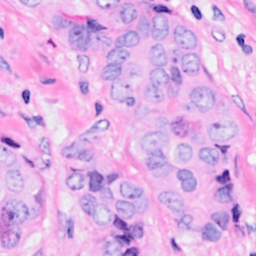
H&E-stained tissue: Breast